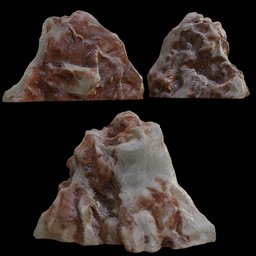
Label: nature